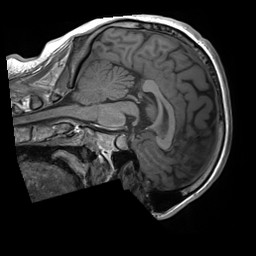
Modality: T1w
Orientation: sagittal
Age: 27
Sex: male
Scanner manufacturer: siemens
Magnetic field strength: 3 T
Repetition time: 1.8 s
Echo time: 0.00232 s